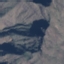
Land use / land cover: HerbaceousVegetation